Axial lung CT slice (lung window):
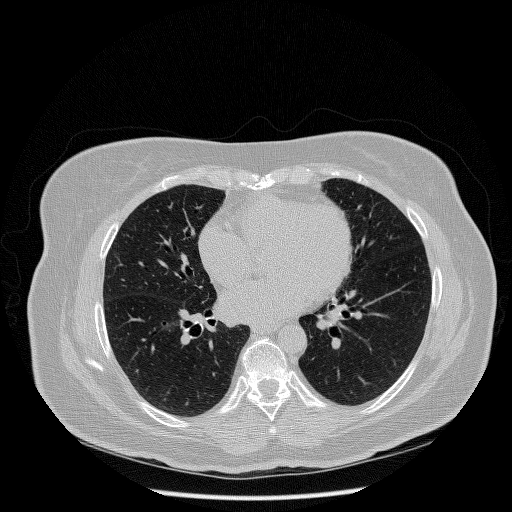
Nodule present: no